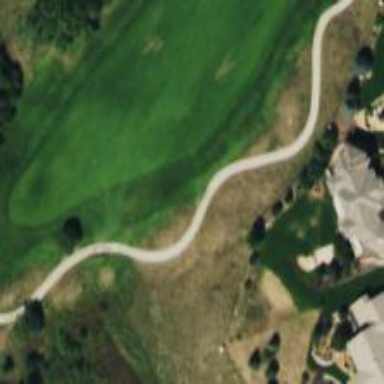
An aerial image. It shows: Path designated as Golf Cart path.